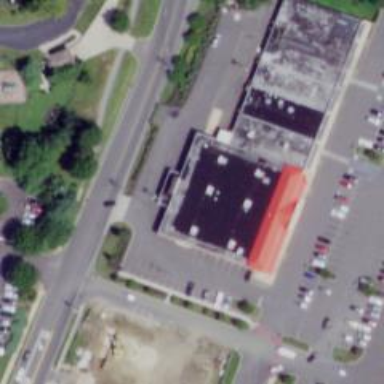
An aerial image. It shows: Retail building.